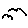
Label: bird